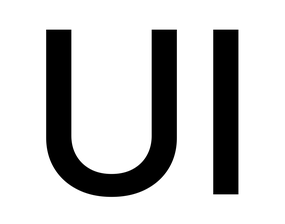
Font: Inter_Medium